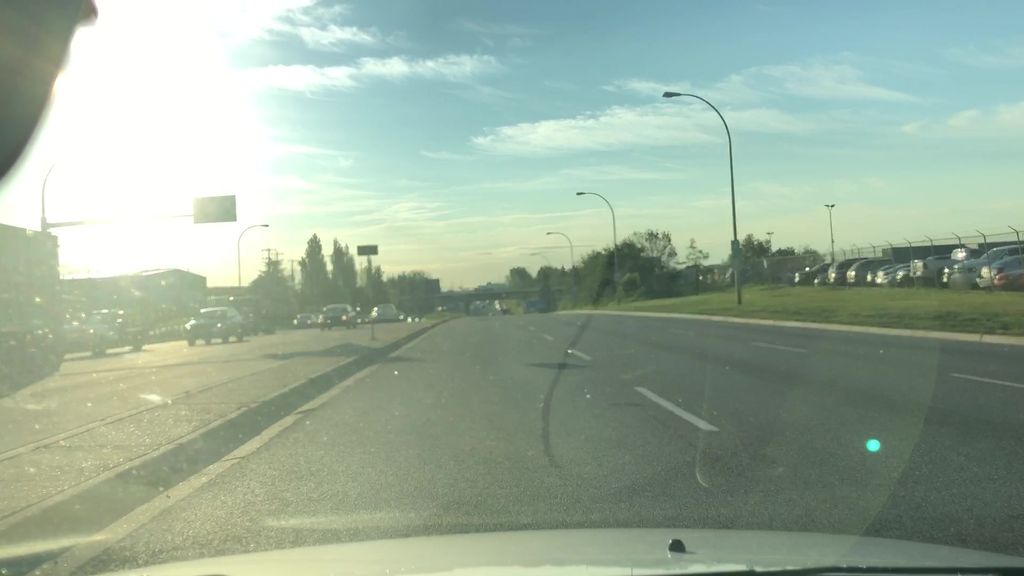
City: edmonton